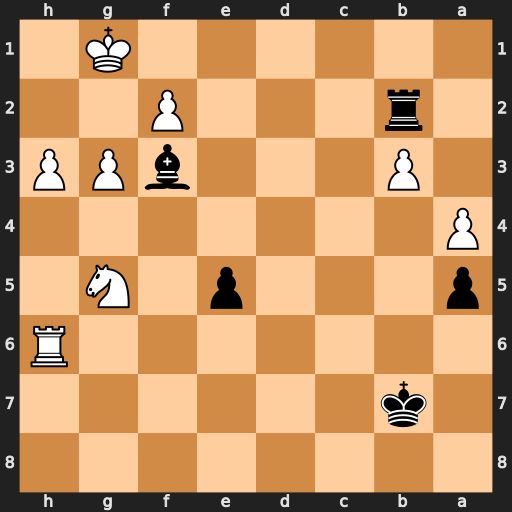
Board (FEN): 8/1k6/7R/p3p1N1/P7/1P3bPP/1r3P2/6K1
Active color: b
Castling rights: -
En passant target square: -
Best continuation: Rb1+ Kh2 Rh1#